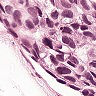
Metastatic tissue present: yes